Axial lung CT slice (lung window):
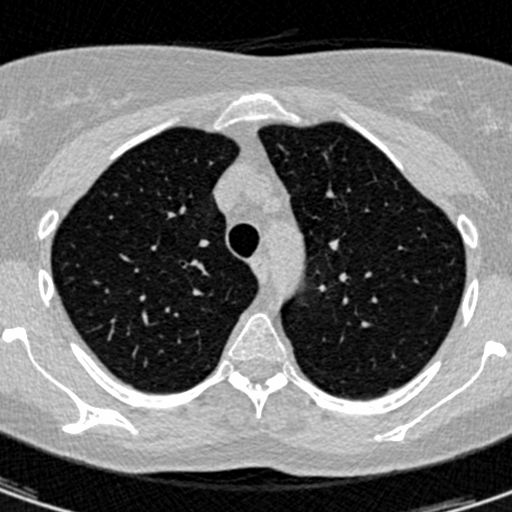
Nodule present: no